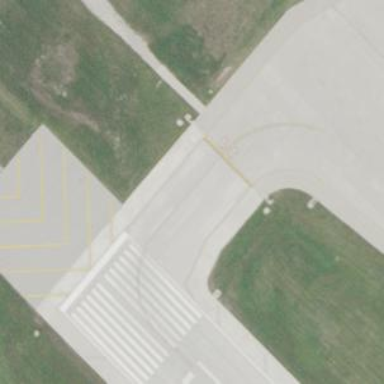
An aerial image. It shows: View of taxiway at the airport.